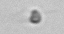
Label: nanoplankton_mix